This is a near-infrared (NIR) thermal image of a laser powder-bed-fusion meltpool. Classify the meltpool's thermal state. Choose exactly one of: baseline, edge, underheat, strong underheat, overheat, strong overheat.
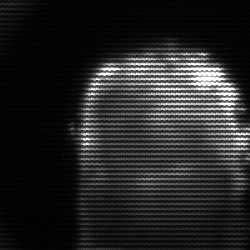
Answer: baseline